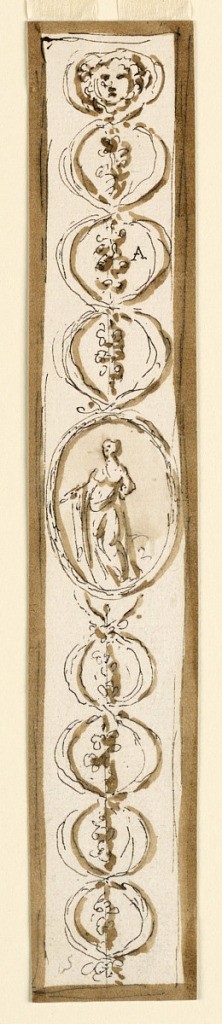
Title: Pillar strip
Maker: Giuseppe Barberi, Italian, 1746–1809
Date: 1780–1800
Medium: Pen and brown ink, brush and brown wash on off-white laid paper, lined
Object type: Drawing
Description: In the top center is a female mask from which two entwined ribbons spring, forming ovals; three are above, four are below a central oval medallion, with the figure of a woman, standing. In the center of the ovals is a stem with leaves. Surrounded by a dark colored strip.